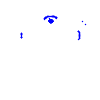
Particle: pion